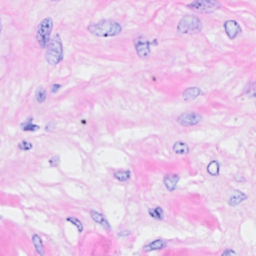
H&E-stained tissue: Breast